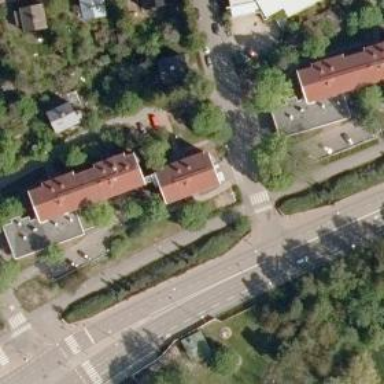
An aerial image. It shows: Part of building.